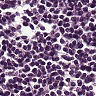
Metastatic tissue present: no